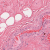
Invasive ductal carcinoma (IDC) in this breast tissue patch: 0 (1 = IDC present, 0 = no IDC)